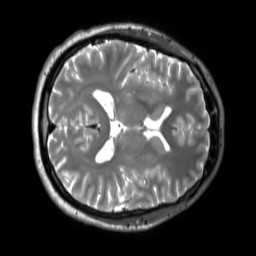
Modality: T2w
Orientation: axial
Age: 38
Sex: male
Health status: ill
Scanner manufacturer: siemens
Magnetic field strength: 3 T
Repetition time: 2.8 s
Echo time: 0.326 s